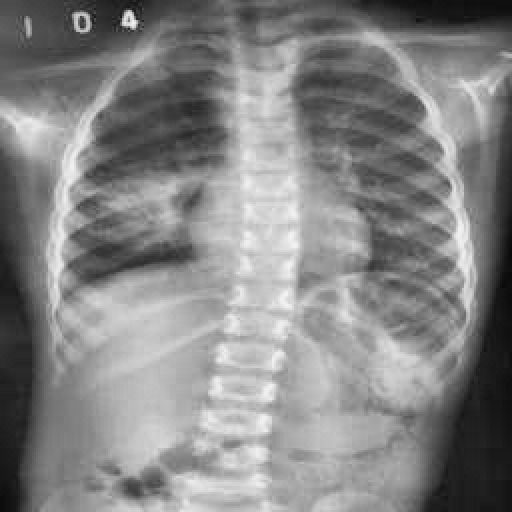
Finding: TUBERCULOSIS